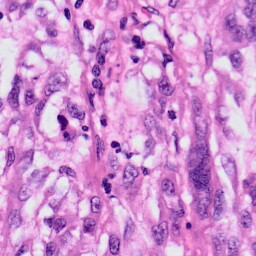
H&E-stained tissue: Skin